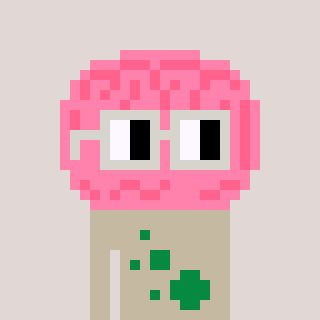
a pixel art character with square light gray glasses, a brain-shaped head and a bege-colored body on a warm background